Question: what is the best model for a system of tags? for example, a topic can have 'N' tags, tags and 'N' may be related to 'N' , if I create a table, tags and posts a table and this table tags, I had the 'ID of the posts', and the tag, would be duplicating many records as another topic to add this tag, which is the best way to avoid this?

---
@Quentin, the problem continues, it will repeat the records in the table post_tags
'''
CREATE TABLE IF NOT EXISTS 'posts' (
'pid' bigint(22) NOT NULL AUTO_INCREMENT,
'author' varchar(25) NOT NULL,
'content' mediumtext NOT NULL,
PRIMARY KEY ('pid')
) ENGINE=InnoDB DEFAULT CHARSET=latin1 AUTO_INCREMENT=2 ;
INSERT INTO 'posts' ('pid', 'author', 'content') VALUES
(1, 'Andrey Knupp Vital', 'Hello World !');
CREATE TABLE IF NOT EXISTS 'tagged' (
'pid' bigint(22) NOT NULL,
'tid' bigint(22) NOT NULL,
PRIMARY KEY ('pid','tid')
) ENGINE=InnoDB DEFAULT CHARSET=latin1;
INSERT INTO 'tagged' ('pid', 'tid') VALUES
(1, 1),
(1, 2);
CREATE TABLE IF NOT EXISTS 'tags' (
'tid' bigint(22) NOT NULL AUTO_INCREMENT,
'tag' varchar(15) NOT NULL,
PRIMARY KEY ('tid')
) ENGINE=InnoDB DEFAULT CHARSET=latin1 AUTO_INCREMENT=3 ;
INSERT INTO 'tags' ('tid', 'tag') VALUES
(1, 'main'),
(2, 'hello');
'''
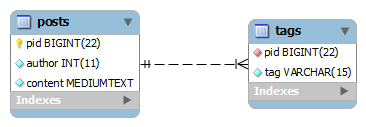
Answer: Use a <URL>
It will have at least two columns. "Posts" and "Tags" with the primary key being defined across the pair of them (if the database allows it, otherwise a third column for the primary key).